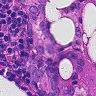
Metastatic tissue present: yes